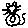
Label: cat